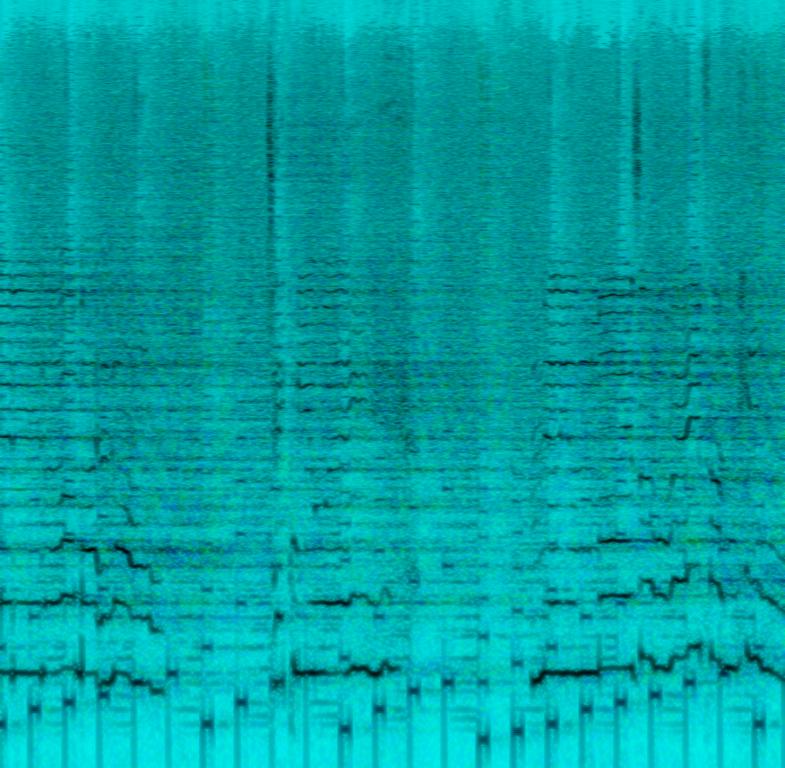
A female vocalist sings this enigmatic electro pop. The tempo is medium with synthesiser arrangements and electronic music layers. The vocals are monotone, incessant and droning like the music and have a hypnotic, trance like vibe. The song is youthful, ambient, enigmatic and meditative.